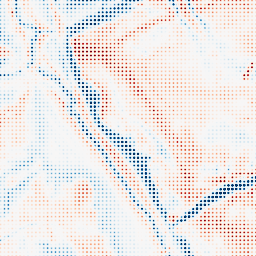
Category: multiscale
Decomposition family: dog_multiscale
Decomposition parameters: sigma_ratio: 1.4
n_scales: 6
base_sigma: 1
Upsampling method: sinc_blackman
Upsampling parameters: scale: 8
kernel_size: 4
Upsampling scale: 8